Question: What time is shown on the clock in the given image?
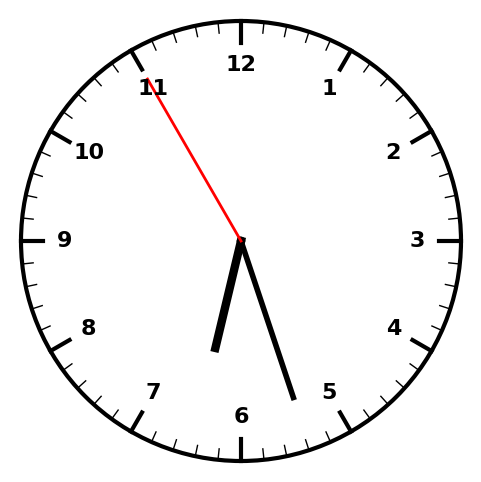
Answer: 06:26:55